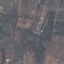
Land use / land cover: PermanentCrop